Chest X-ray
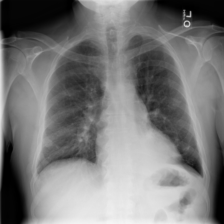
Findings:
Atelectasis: negative
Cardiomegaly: negative
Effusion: positive
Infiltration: positive
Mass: negative
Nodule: negative
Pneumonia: negative
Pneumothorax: negative
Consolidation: negative
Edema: negative
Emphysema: negative
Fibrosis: negative
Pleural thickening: negative
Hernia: negative